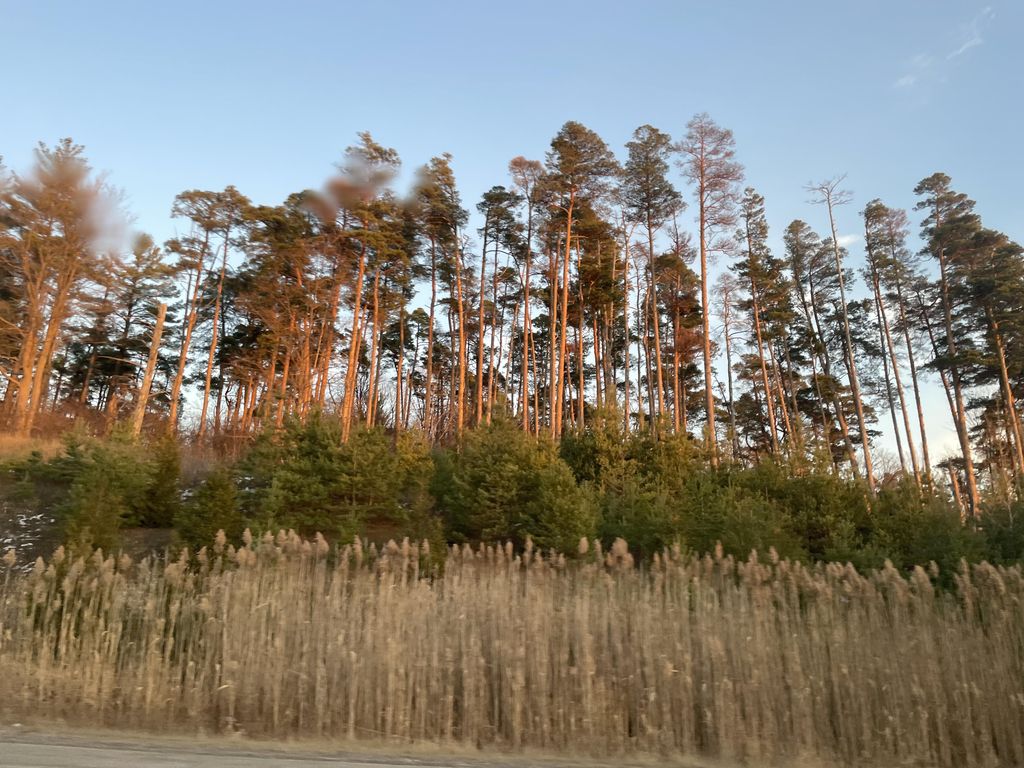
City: kitchener-waterloo